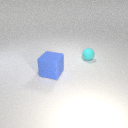
large blue rubber cube in front of small cyan rubber sphere